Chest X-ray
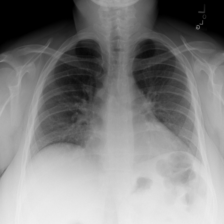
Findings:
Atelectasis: negative
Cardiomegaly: negative
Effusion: negative
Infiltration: negative
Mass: negative
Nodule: negative
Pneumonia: negative
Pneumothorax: negative
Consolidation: negative
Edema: negative
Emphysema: negative
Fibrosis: negative
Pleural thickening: negative
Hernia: negative